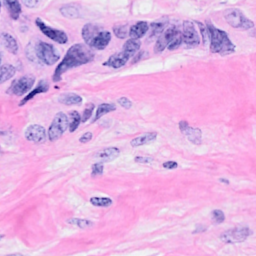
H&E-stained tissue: Breast